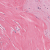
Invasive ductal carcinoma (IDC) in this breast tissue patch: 0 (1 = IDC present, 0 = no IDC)